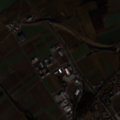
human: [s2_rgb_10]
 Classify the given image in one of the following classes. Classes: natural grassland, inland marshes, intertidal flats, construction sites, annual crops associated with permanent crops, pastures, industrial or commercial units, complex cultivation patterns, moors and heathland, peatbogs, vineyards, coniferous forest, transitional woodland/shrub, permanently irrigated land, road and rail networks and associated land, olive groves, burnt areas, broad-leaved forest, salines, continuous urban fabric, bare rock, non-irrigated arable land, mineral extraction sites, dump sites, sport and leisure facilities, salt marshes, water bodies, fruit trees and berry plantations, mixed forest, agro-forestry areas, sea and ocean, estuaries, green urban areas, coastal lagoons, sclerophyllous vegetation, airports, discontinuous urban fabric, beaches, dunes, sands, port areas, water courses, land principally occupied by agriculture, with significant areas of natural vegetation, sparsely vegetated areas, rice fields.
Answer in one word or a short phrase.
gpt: discontinuous urban fabric, non-irrigated arable land, land principally occupied by agriculture, with significant areas of natural vegetation